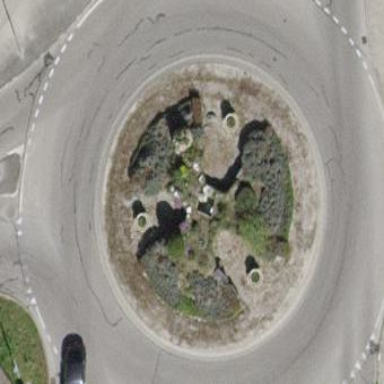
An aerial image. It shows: Roundabout on primary highway.